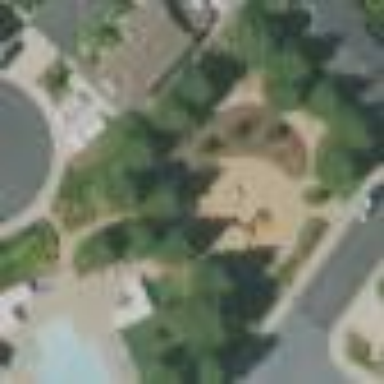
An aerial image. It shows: Playground area for leisure activities on the land.